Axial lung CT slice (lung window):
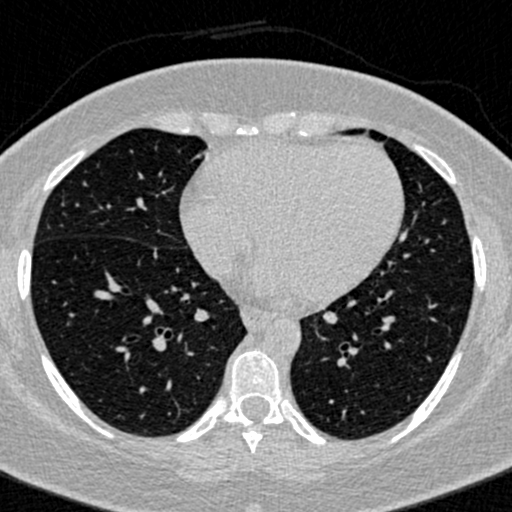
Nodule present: no